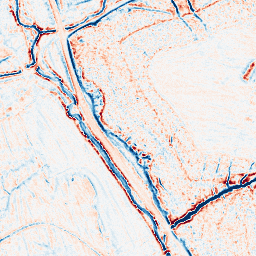
Category: edge_preserving
Decomposition family: bilateral
Decomposition parameters: d: 9
sigma_color: 100
sigma_space: 25
Upsampling method: quartic
Upsampling parameters: scale: 8
Upsampling scale: 8